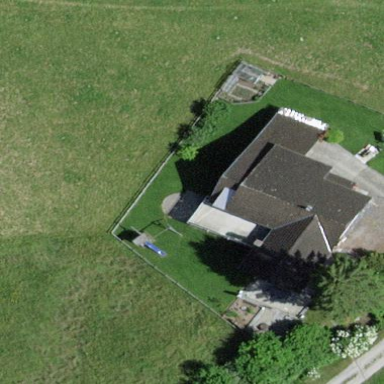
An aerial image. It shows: Simple and straightforward house.